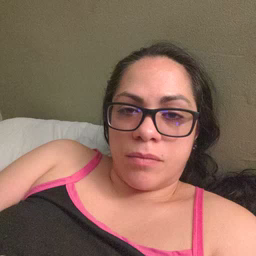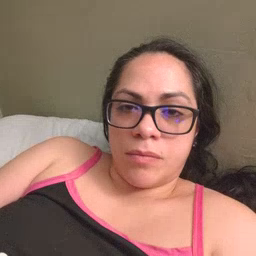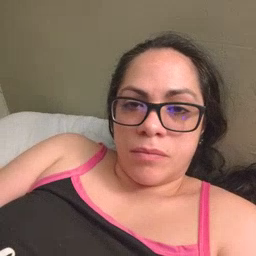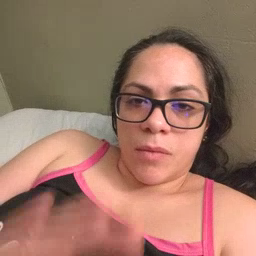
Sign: open